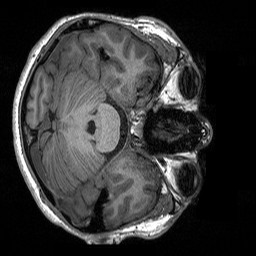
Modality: T1w
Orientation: axial
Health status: ill
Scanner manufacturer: siemens
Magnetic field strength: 3 T
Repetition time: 2.3 s
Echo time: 0.00226 s